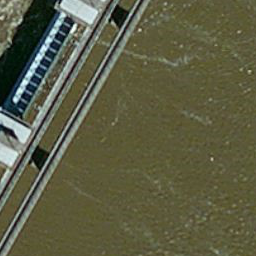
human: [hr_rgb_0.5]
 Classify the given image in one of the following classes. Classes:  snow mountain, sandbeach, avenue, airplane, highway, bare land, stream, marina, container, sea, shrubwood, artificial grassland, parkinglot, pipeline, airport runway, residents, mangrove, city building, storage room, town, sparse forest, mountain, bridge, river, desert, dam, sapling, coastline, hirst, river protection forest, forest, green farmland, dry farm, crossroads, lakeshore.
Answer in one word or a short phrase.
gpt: dam